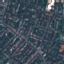
Land use / land cover: Residential